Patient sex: M
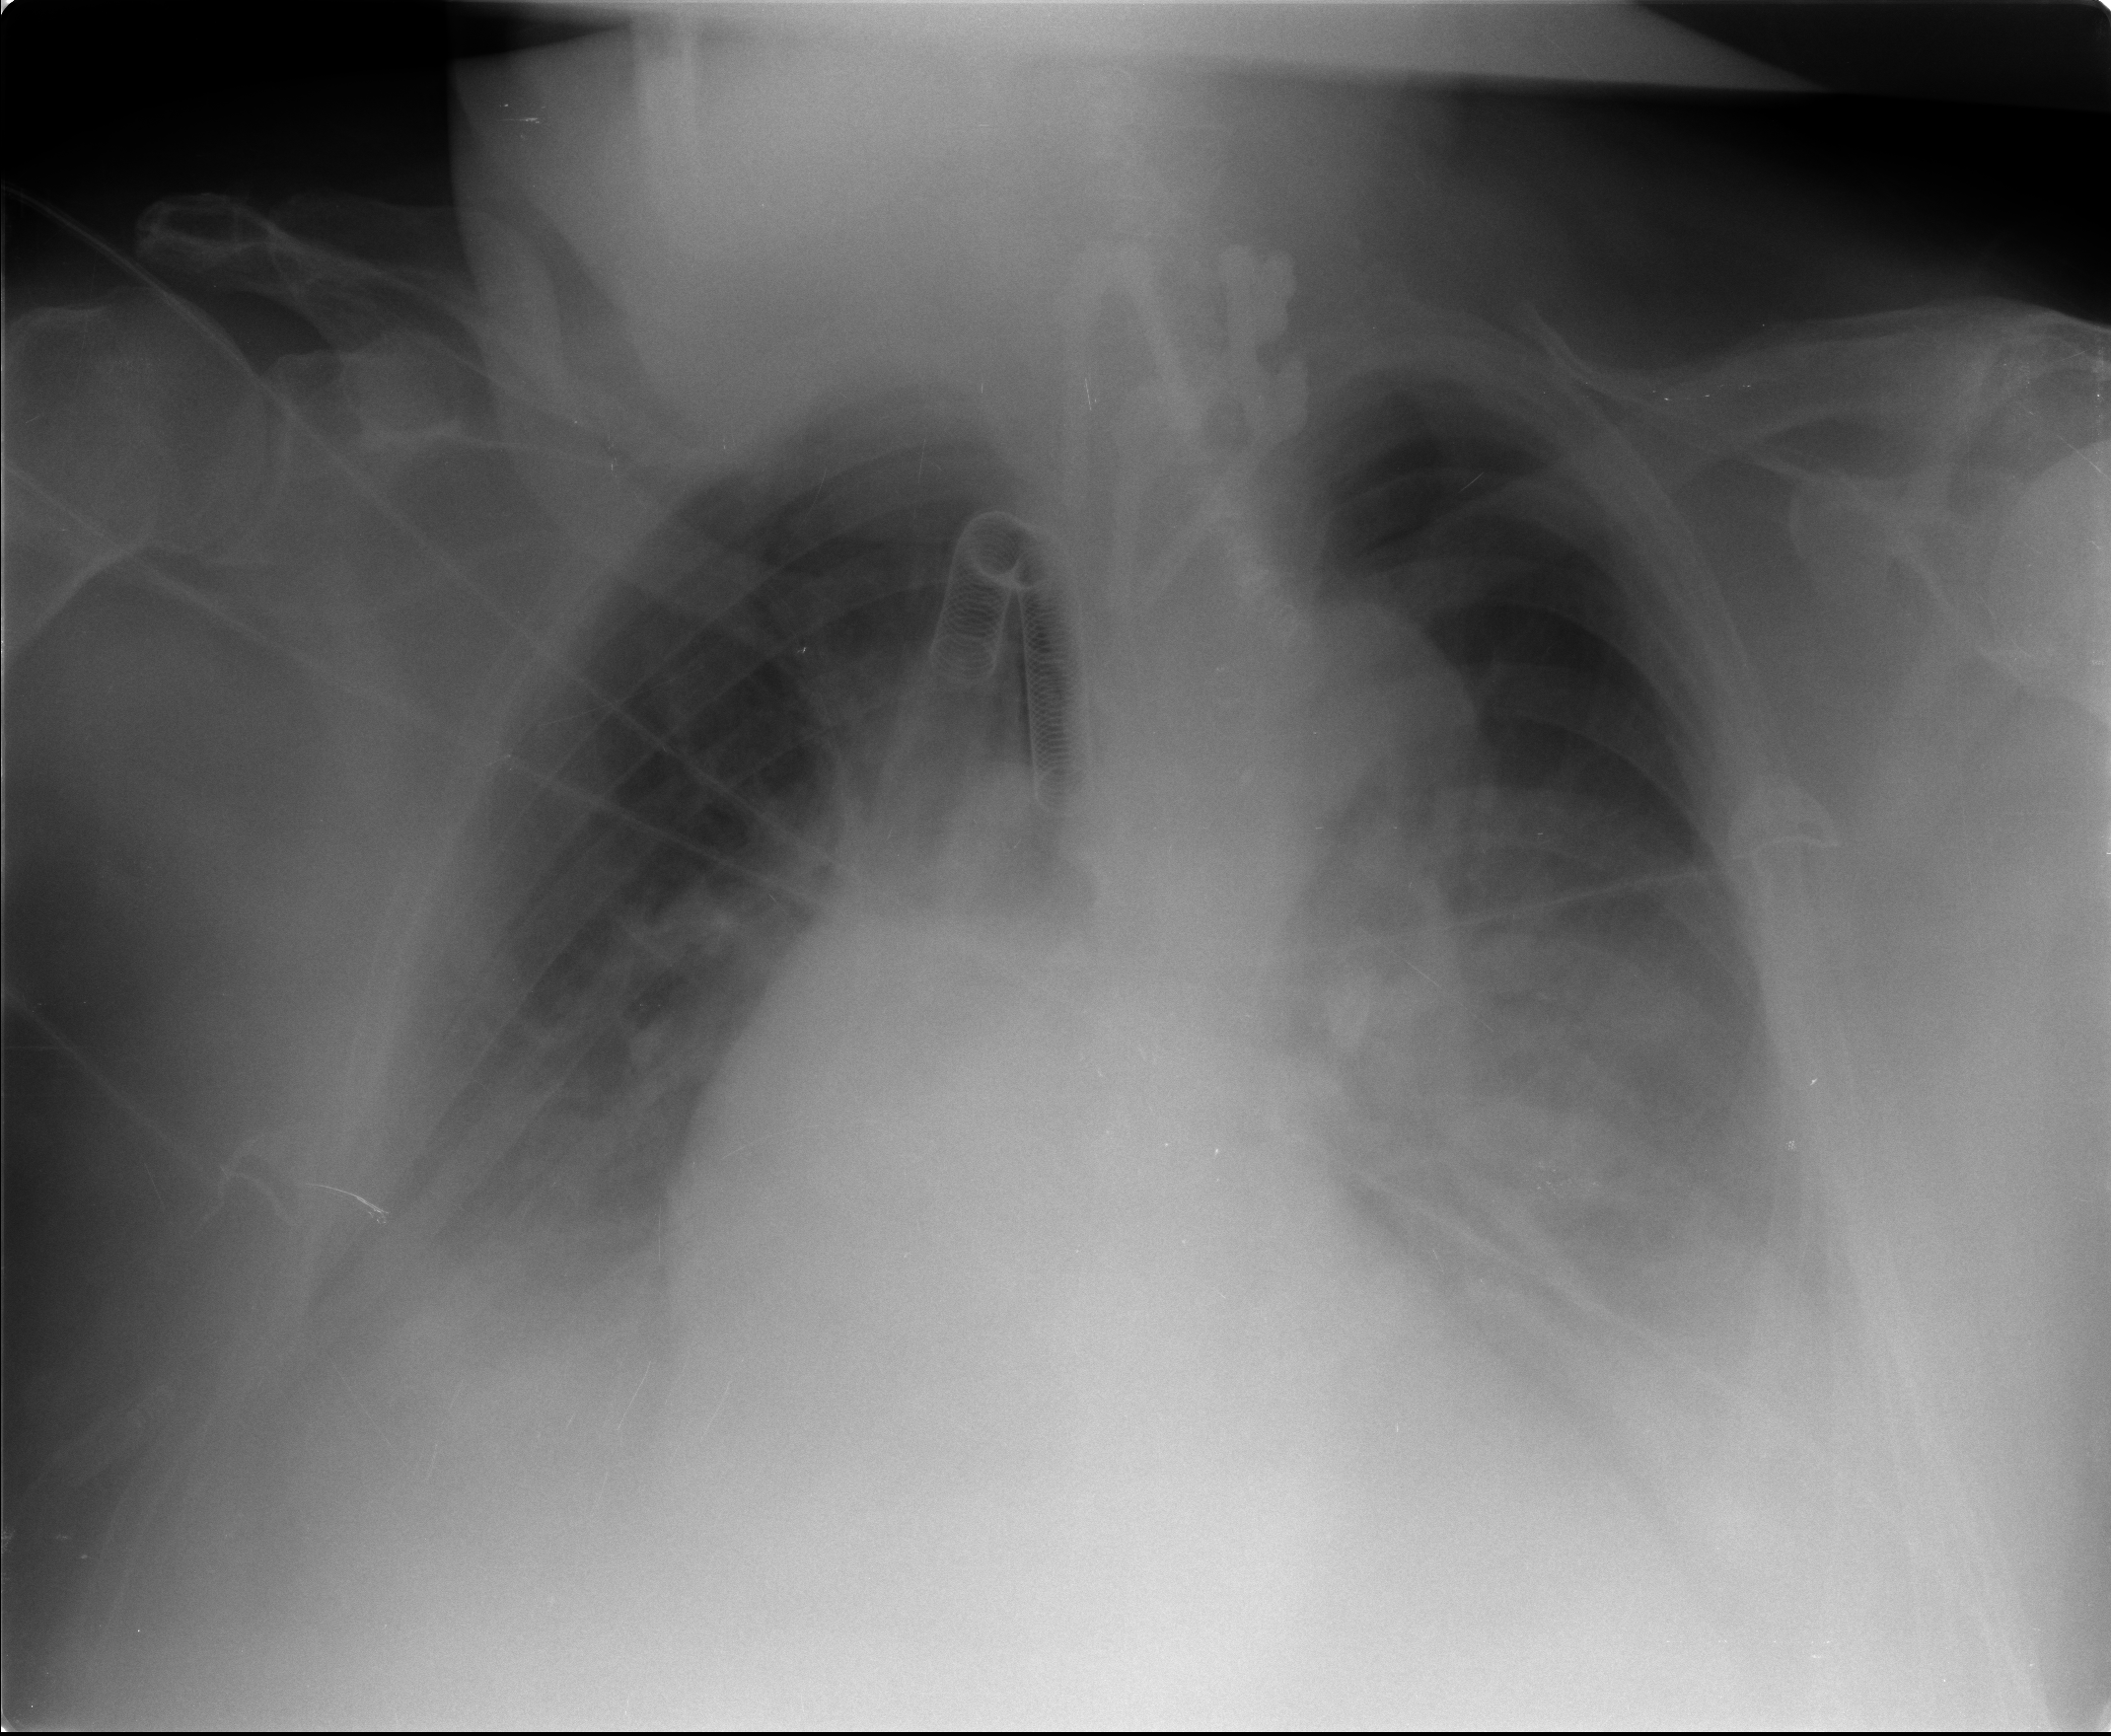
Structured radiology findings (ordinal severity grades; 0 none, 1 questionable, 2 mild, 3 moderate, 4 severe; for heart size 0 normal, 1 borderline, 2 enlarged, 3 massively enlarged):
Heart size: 3
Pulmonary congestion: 2
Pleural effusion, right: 2
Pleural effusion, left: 3
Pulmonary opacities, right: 0
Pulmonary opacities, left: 0
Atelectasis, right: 2
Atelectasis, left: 3